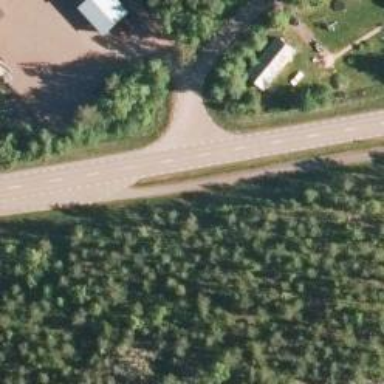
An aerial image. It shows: Asphalt cycleway.